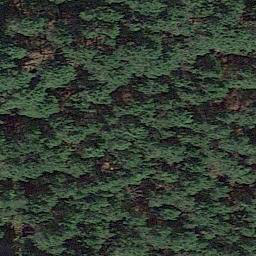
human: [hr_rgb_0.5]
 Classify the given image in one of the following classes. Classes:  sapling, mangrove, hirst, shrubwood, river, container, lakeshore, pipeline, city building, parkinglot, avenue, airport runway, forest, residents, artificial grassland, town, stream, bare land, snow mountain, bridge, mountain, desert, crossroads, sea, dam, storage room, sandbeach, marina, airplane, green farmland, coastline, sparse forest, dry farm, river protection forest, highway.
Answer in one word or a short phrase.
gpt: forest